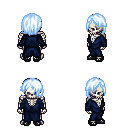
a pixel art fantasy rpg character, male body template, skeleton, blue robe, red pants, white cyan bangs hairstyle, ghillies, four views (front, back, left, right), 2x2 character sprite sheet, small pixel art, hard edges, no anti-aliasing